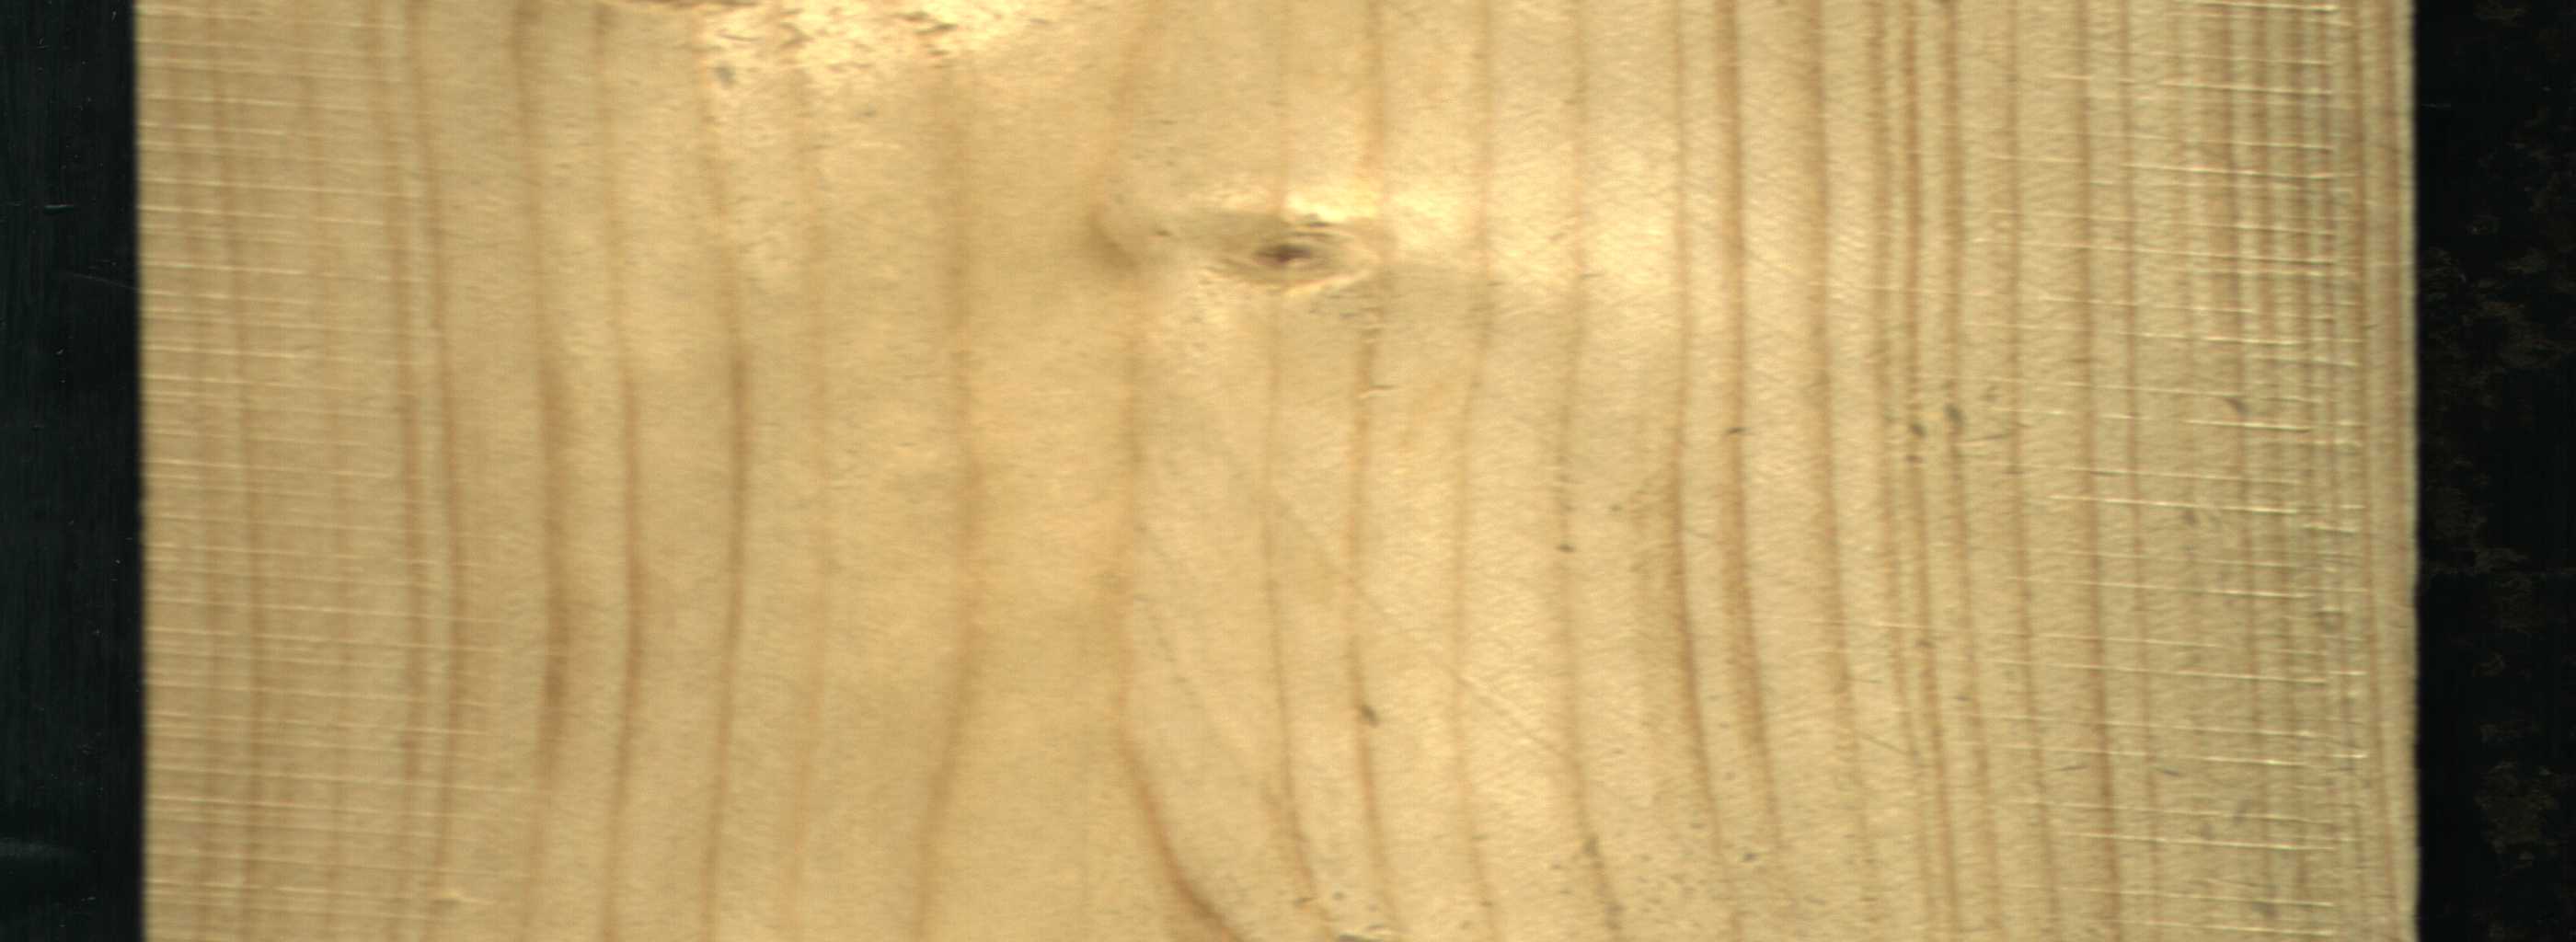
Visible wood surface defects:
Live_Knot